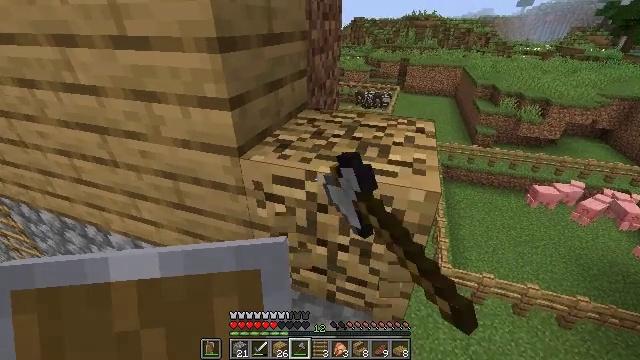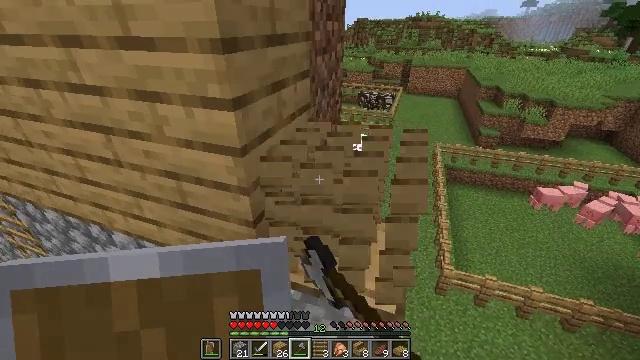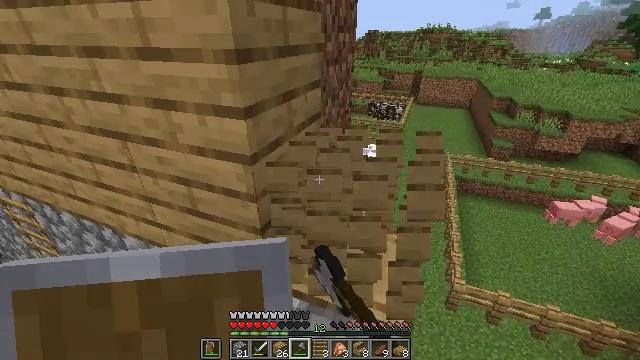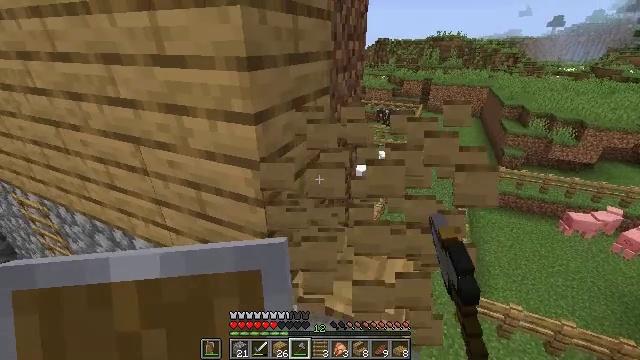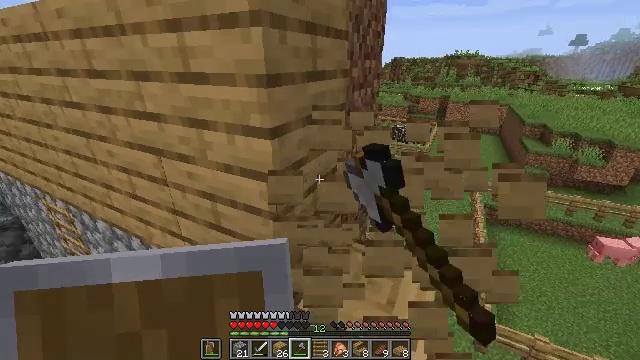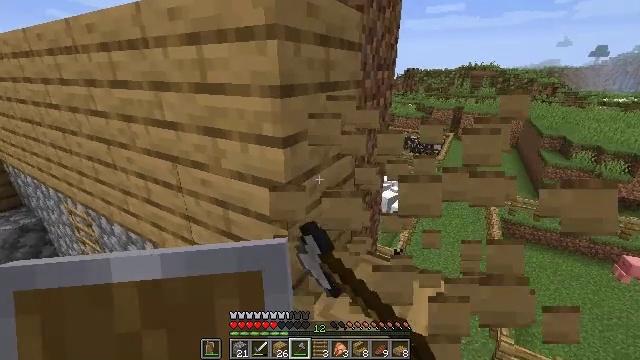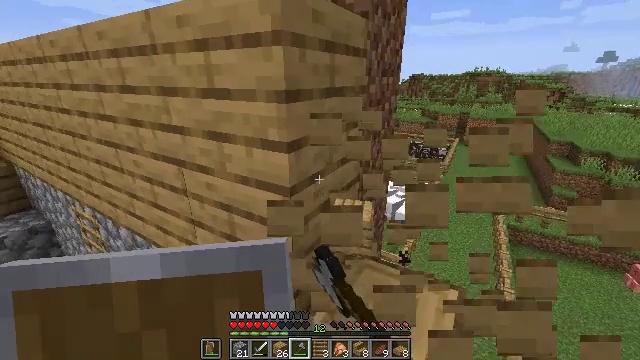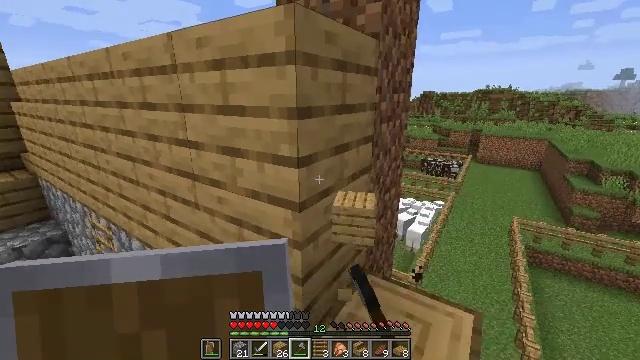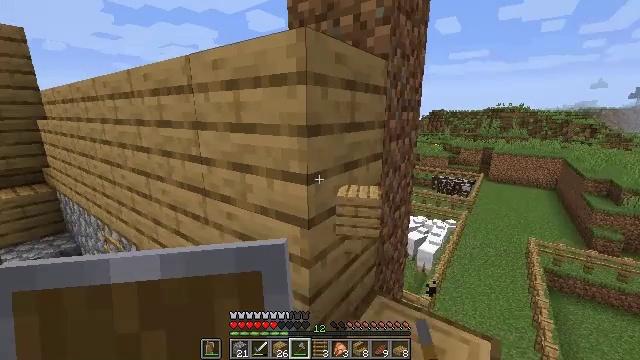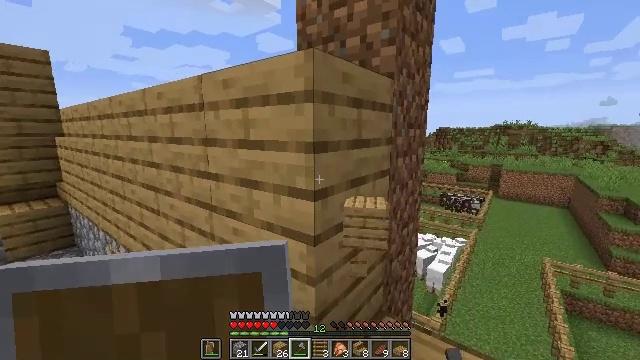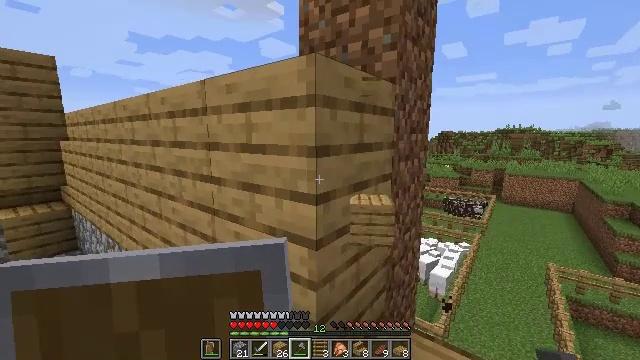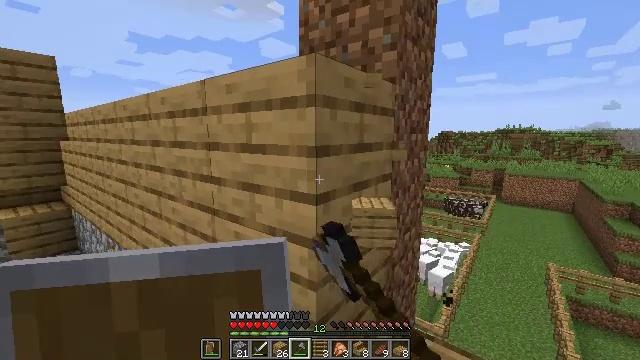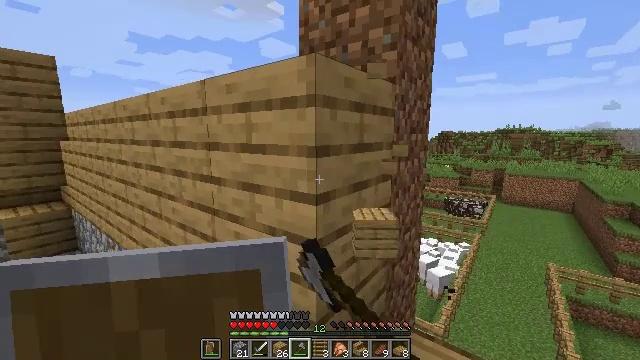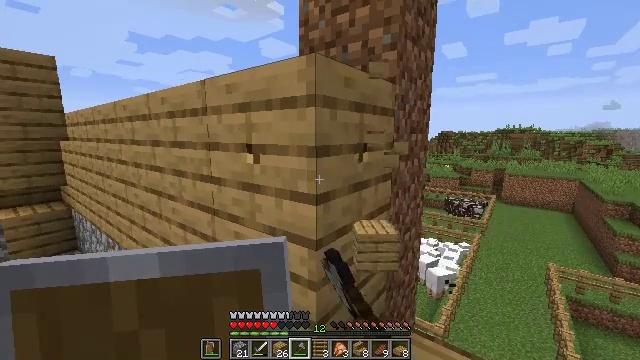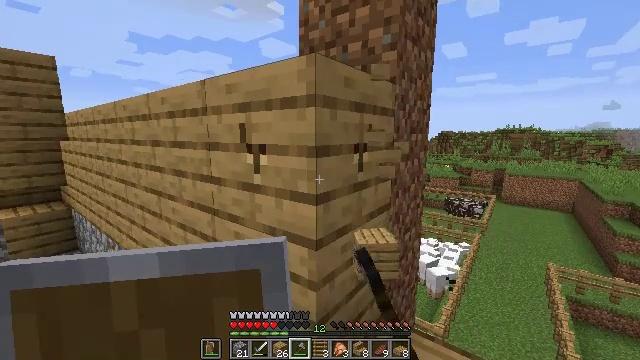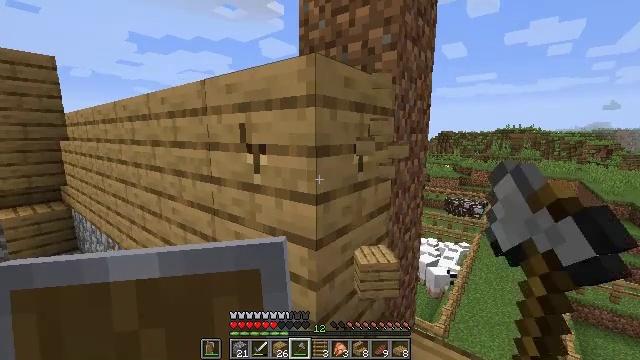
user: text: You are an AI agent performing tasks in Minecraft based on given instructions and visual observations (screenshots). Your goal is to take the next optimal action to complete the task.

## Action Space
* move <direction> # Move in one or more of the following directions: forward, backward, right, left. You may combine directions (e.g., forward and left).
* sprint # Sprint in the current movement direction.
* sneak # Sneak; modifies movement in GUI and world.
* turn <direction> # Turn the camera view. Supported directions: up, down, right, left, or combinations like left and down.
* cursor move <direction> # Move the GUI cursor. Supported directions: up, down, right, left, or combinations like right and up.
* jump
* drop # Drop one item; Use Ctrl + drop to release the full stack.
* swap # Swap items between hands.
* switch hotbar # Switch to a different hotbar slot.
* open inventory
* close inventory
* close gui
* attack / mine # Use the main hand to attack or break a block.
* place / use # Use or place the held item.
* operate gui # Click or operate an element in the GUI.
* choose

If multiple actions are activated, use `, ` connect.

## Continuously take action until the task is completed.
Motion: motion action
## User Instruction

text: Mine planks.
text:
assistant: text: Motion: attack / mine
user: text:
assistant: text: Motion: turn left and up, attack / mine
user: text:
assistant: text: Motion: turn left and up, attack / mine
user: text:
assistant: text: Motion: turn left and up, attack / mine
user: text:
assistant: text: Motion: turn left and up
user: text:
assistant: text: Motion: turn left and up
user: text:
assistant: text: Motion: turn left and up
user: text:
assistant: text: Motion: turn left and up
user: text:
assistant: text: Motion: turn left and up
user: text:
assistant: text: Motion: attack / mine
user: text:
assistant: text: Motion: attack / mine
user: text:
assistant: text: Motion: attack / mine
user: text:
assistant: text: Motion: attack / mine
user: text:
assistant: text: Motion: attack / mine
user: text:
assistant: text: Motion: attack / mine
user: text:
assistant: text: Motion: attack / mine
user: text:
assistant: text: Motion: attack / mine
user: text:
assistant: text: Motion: no_op
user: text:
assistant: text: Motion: no_op
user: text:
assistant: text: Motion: no_op
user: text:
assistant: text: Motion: no_op
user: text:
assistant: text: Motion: no_op
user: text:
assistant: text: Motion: no_op
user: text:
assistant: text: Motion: no_op
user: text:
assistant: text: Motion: attack / mine
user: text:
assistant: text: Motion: attack / mine
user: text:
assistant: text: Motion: attack / mine
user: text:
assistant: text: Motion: attack / mine
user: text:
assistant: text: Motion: attack / mine
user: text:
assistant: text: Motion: attack / mine